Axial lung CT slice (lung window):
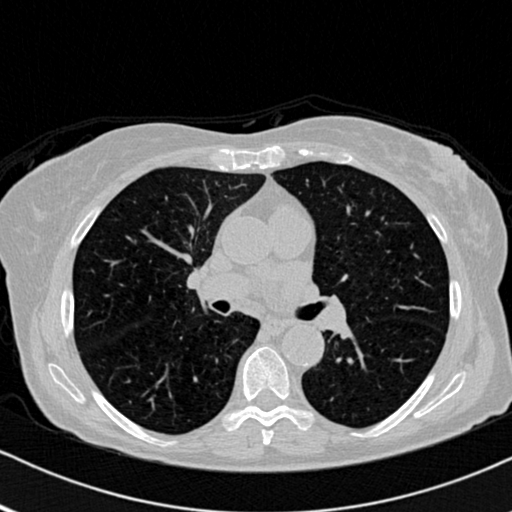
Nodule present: no